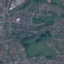
Land use / land cover class: Residential